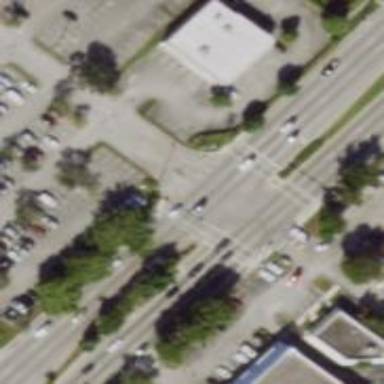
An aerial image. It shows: Crossing with marked lines on the road.